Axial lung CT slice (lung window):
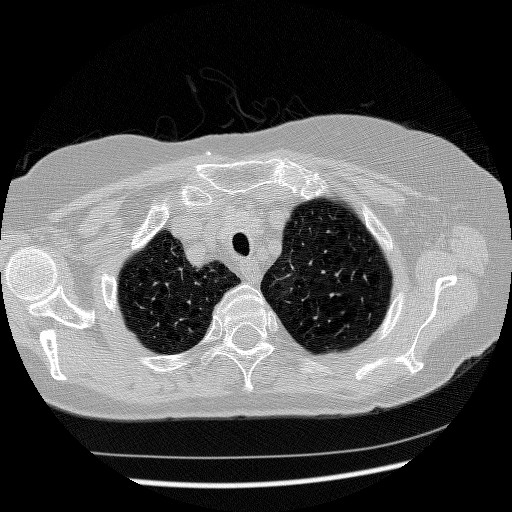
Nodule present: no